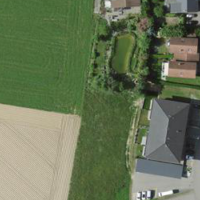
EUNIS habitat code: 52
Species observed at this site:
Lythrum salicaria
Lysimachia vulgaris